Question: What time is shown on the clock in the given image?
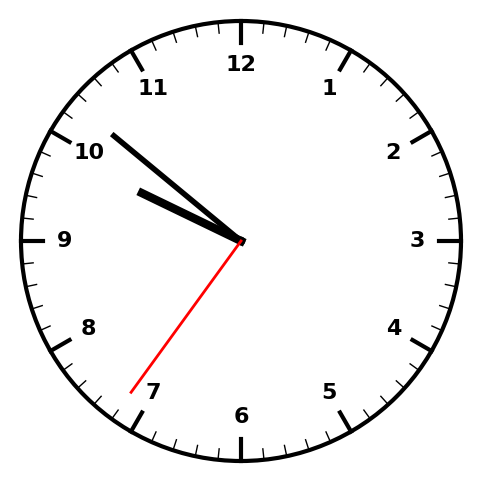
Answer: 09:51:36